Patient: sex M, age 67
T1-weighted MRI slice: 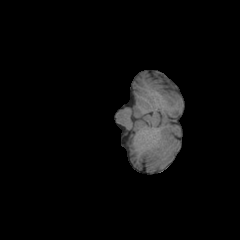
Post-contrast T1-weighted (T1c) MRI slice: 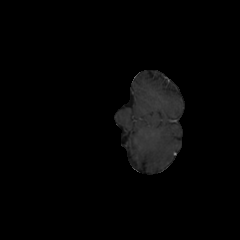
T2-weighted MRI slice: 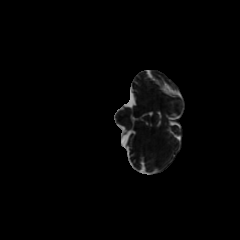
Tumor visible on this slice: no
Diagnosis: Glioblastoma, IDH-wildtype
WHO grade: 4